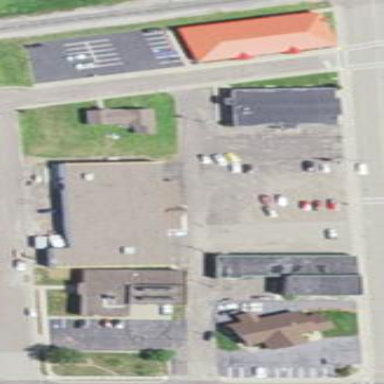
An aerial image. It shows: Retail area.